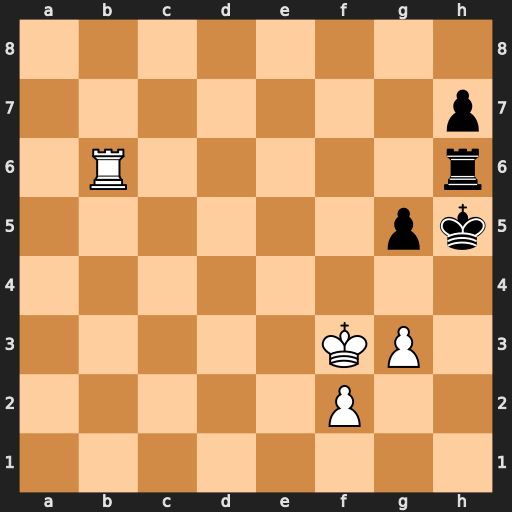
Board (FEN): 8/7p/1R5r/6pk/8/5KP1/5P2/8
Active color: w
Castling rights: -
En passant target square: -
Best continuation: g4+ Kh4 Rxh6#